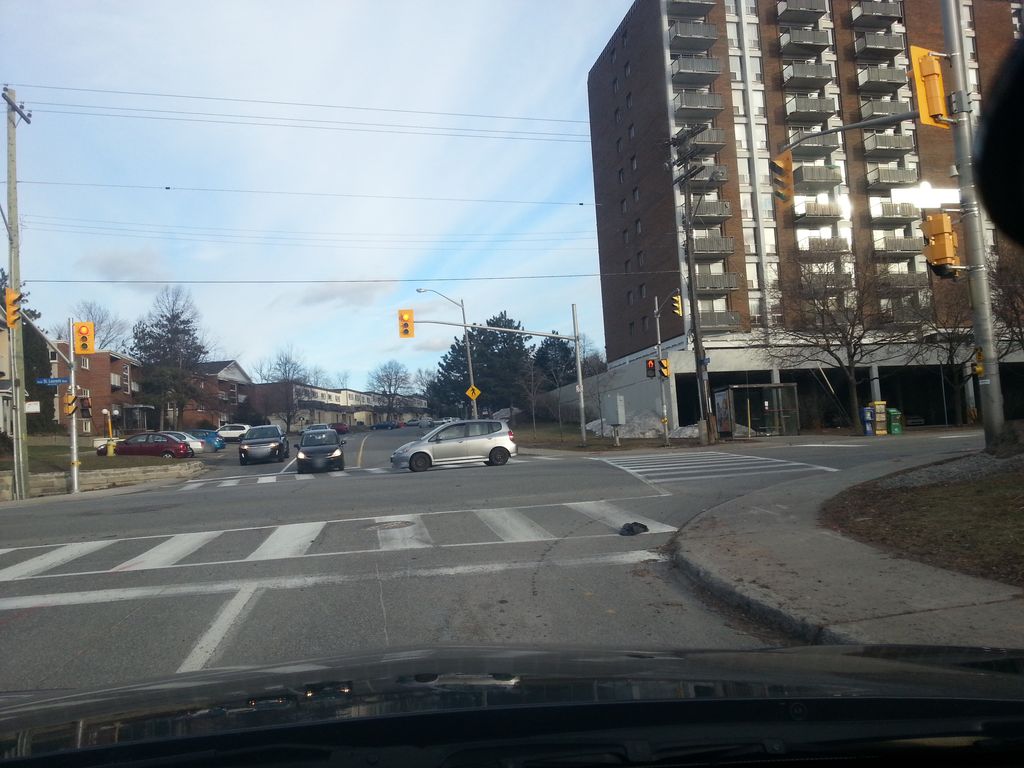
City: ottawa-gatineau